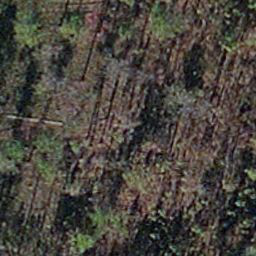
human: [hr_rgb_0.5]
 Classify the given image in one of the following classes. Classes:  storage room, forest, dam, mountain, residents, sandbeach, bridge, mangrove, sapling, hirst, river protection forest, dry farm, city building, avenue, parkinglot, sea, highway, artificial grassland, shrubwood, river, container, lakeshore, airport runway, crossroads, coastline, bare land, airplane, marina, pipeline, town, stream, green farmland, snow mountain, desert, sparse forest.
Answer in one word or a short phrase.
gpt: sapling